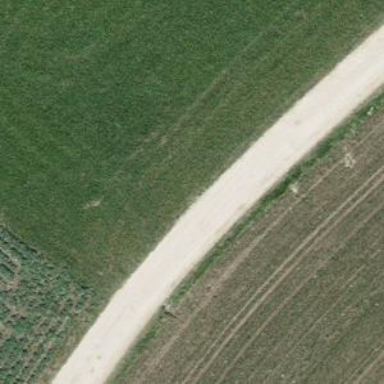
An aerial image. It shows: Track with fine gravel surface. The track type is grade 2.